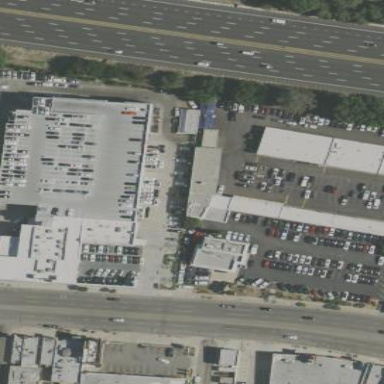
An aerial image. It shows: Shop that sells cars.